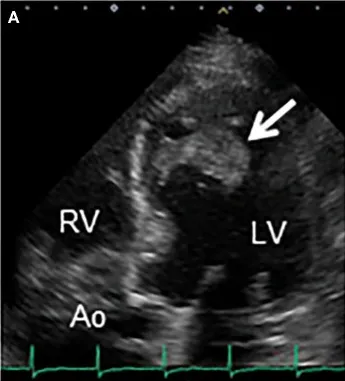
(A) Transthoracic echocardiography in apical 5-chamber view reveals an echo-dense mass (30 x 39 mm, arrow) attached to the mid-anteroseptal wall of the left ventricle, extending to the anterolateral papillary muscle.
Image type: radiology (ultrasound)